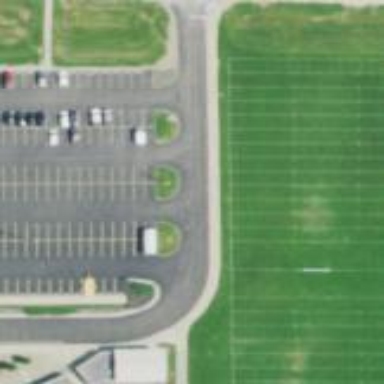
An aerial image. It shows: American football pitch with grass surface.